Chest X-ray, AP view. Patient: 41 years old, sex F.
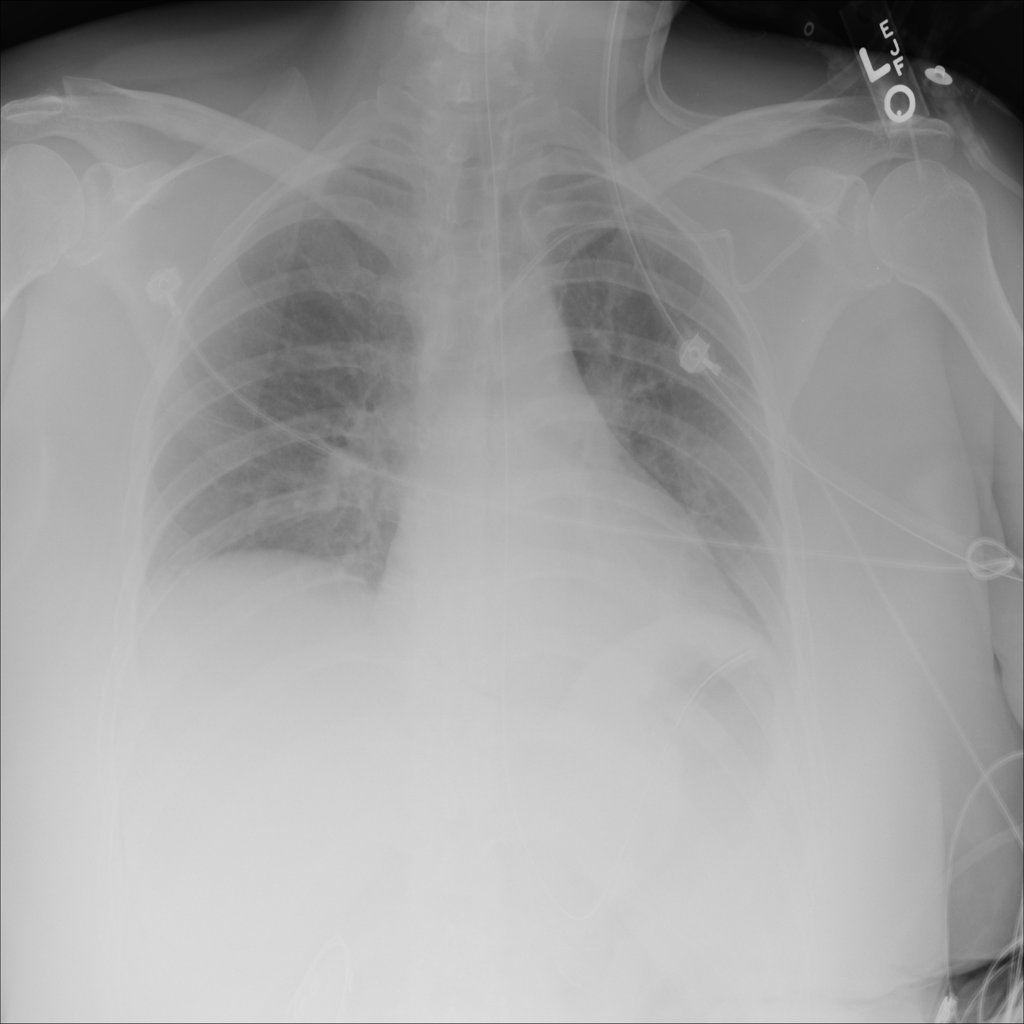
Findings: No Finding